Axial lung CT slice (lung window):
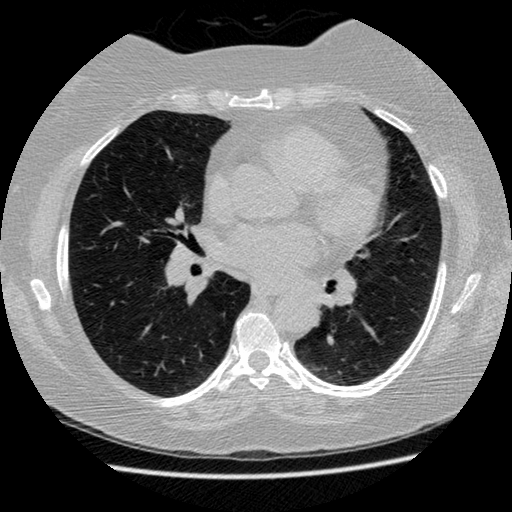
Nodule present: no